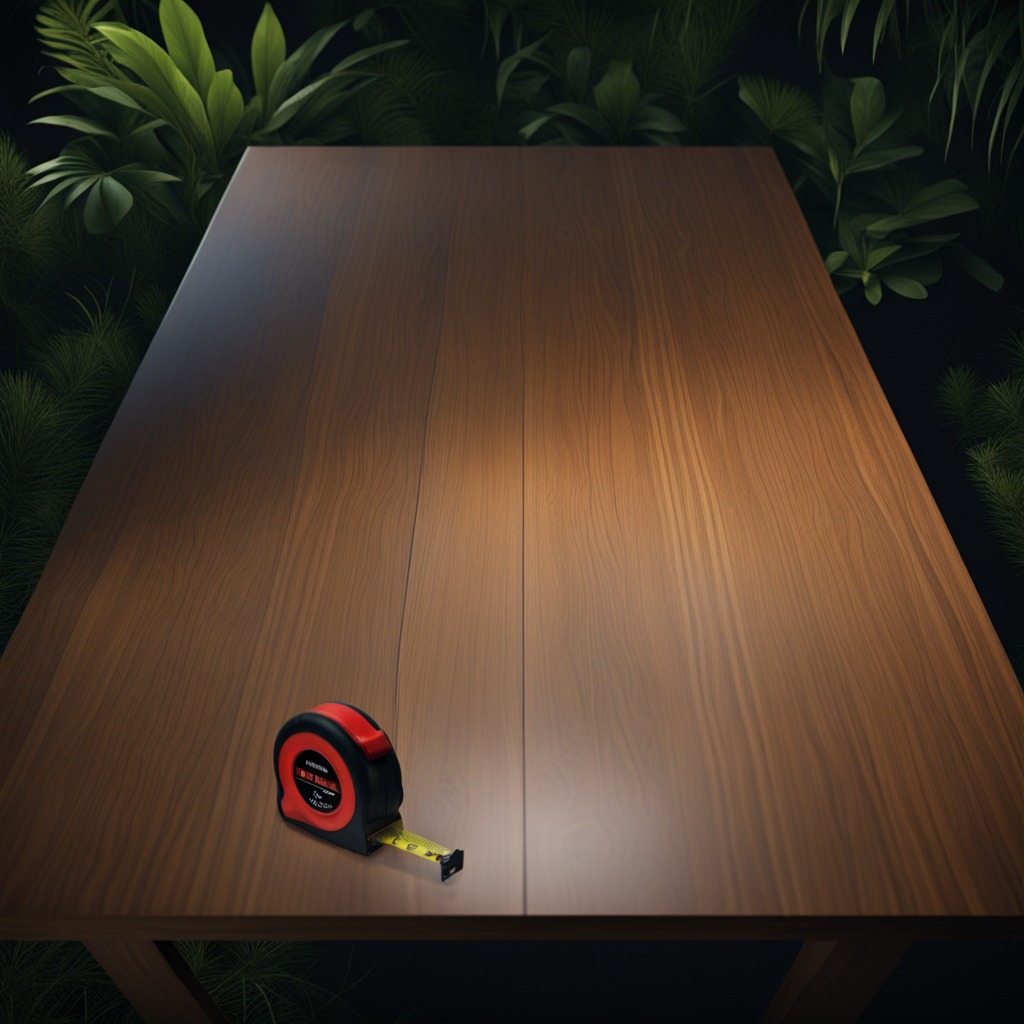
A measuring tape lies on a wooden table inside a jungle field workshop tent at night with soft shadows.